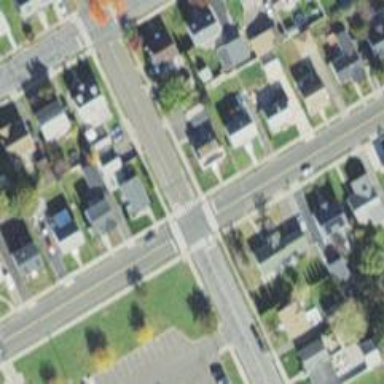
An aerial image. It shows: Marked road crossing.